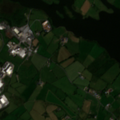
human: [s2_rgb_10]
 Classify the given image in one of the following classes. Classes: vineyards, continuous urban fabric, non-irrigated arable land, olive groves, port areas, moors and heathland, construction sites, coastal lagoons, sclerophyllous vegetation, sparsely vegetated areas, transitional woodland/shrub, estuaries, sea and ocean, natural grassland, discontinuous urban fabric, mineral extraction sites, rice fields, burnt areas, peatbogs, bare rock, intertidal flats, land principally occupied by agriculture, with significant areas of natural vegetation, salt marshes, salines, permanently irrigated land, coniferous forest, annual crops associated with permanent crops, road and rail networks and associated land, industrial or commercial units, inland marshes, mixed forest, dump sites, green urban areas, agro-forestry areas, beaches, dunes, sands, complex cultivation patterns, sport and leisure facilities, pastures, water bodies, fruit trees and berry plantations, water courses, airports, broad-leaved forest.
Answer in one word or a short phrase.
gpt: industrial or commercial units, pastures, water bodies